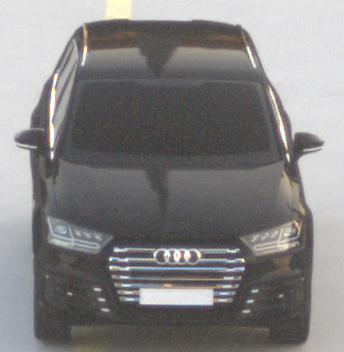
Make: Audi
Model: SQ7
Detailed model: -
Model produced from: 2016
Model produced until: 2018
Doors: 5
Color: black
Road condition: dry road
Daytime: sunrise or sunset
Contrast: low contrast